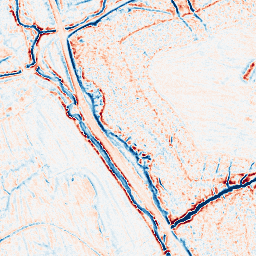
Category: edge_preserving
Decomposition family: bilateral
Decomposition parameters: d: 9
sigma_color: 75
sigma_space: 100
Upsampling method: bicubic_16x
Upsampling parameters: scale: 16
Upsampling scale: 16